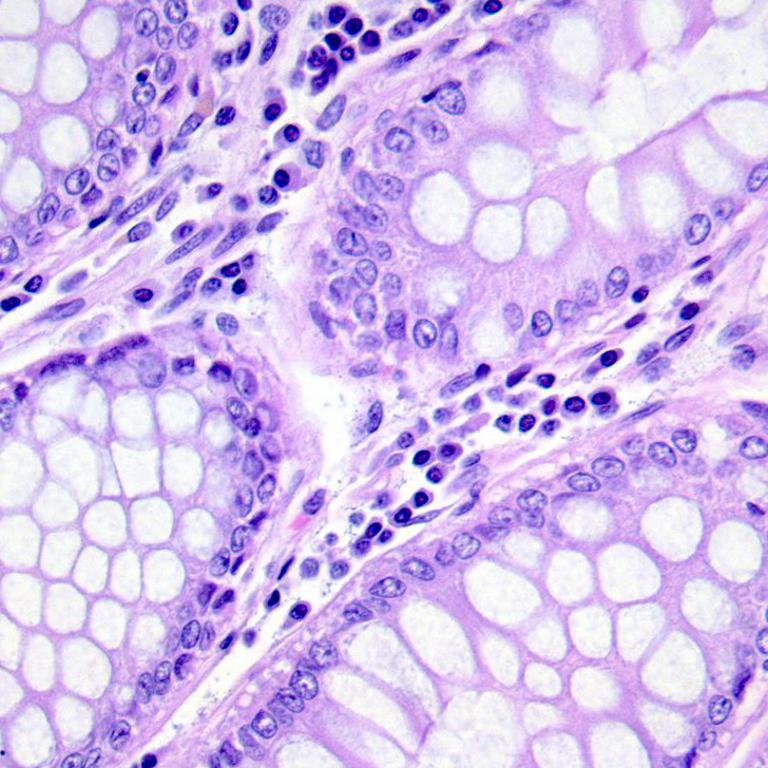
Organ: colon
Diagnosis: benign